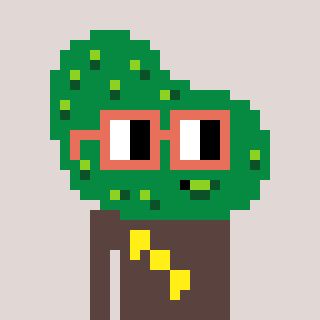
a pixel art character with square orange glasses, a pickle-shaped head and a darkbrown-colored body on a warm background